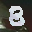
Label: 8